Brain MRI, t1w sequence, axial 2D slice.
Patient: age 35, sex F, weight 78 kg, height 1.78 m
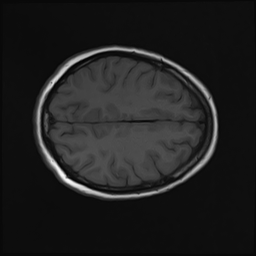